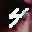
Label: 4